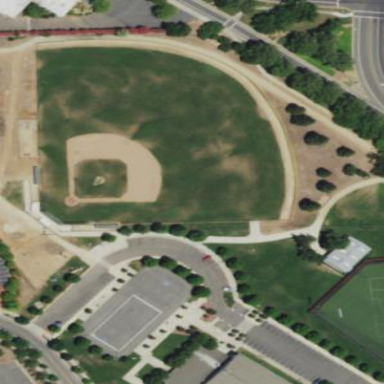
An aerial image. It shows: Baseball pitch for leisure and sports activities.